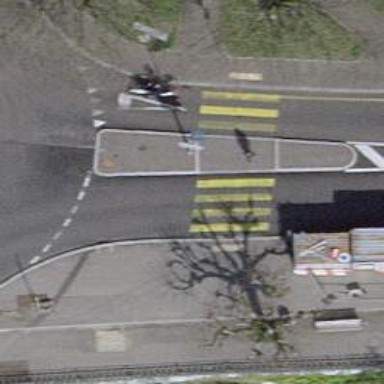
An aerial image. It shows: Uncontrolled zebra crossing with yellow markings on the road.